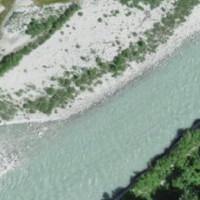
EUNIS habitat code: 47
Species observed at this site:
Minois dryas